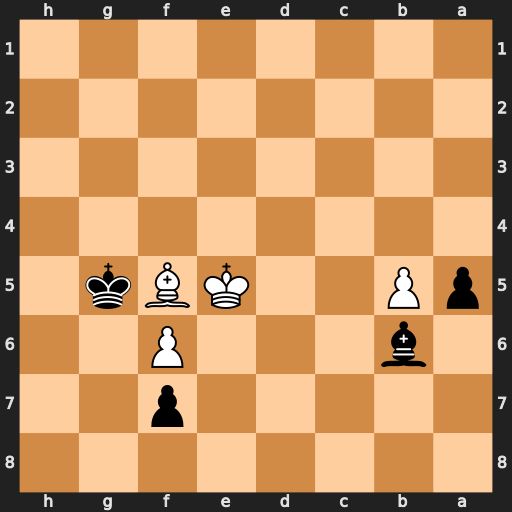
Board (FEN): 8/5p2/1b3P2/pP2KBk1/8/8/8/8
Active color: b
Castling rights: -
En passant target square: -
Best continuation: Bc7+ Ke4 a4 Kd5 Kxf5